Interaction volume radius: 5 \u00c5
Interaction volume height: 40 \u00c5
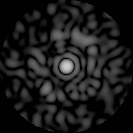
Disorder parameter: 0.8134